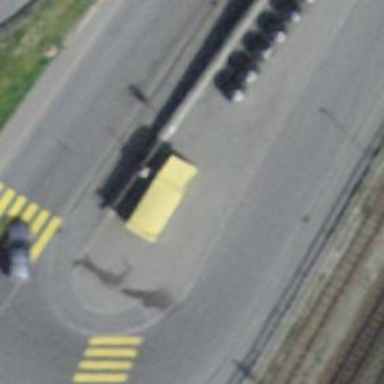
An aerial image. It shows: Recycling container for recycling.